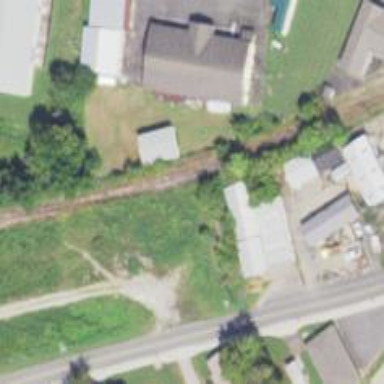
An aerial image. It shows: Preserved rail spur service.